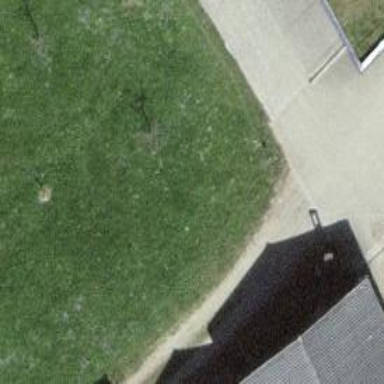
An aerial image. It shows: Farm.